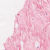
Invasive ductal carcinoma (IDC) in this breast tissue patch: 0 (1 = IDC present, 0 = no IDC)